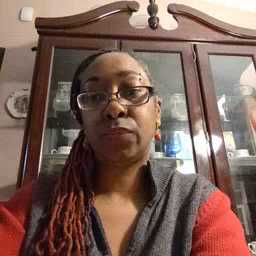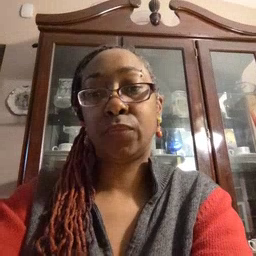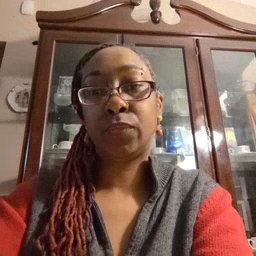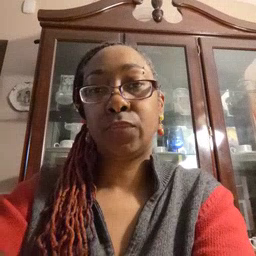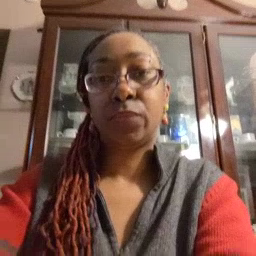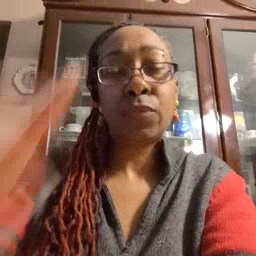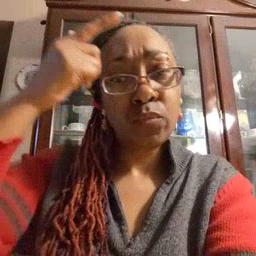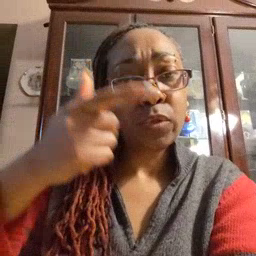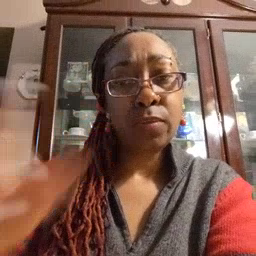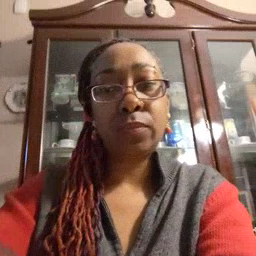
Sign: brother